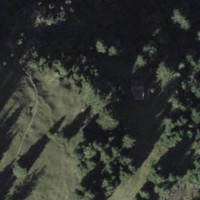
EUNIS habitat code: 23
Species observed at this site:
Astrantia major